Question: I'm building an Applescript that will attach specific files when the attachment prompt appears in Safari.
I initially tried 'do shell script "open /Users/ea/Desktop/Guru/Deliverables/"' but that just opens a new finder window. I need to know how to navigate to the correct folder once the prompt appears (see image below).
I'm sure it's simple, but I'm brand new to Applescript.

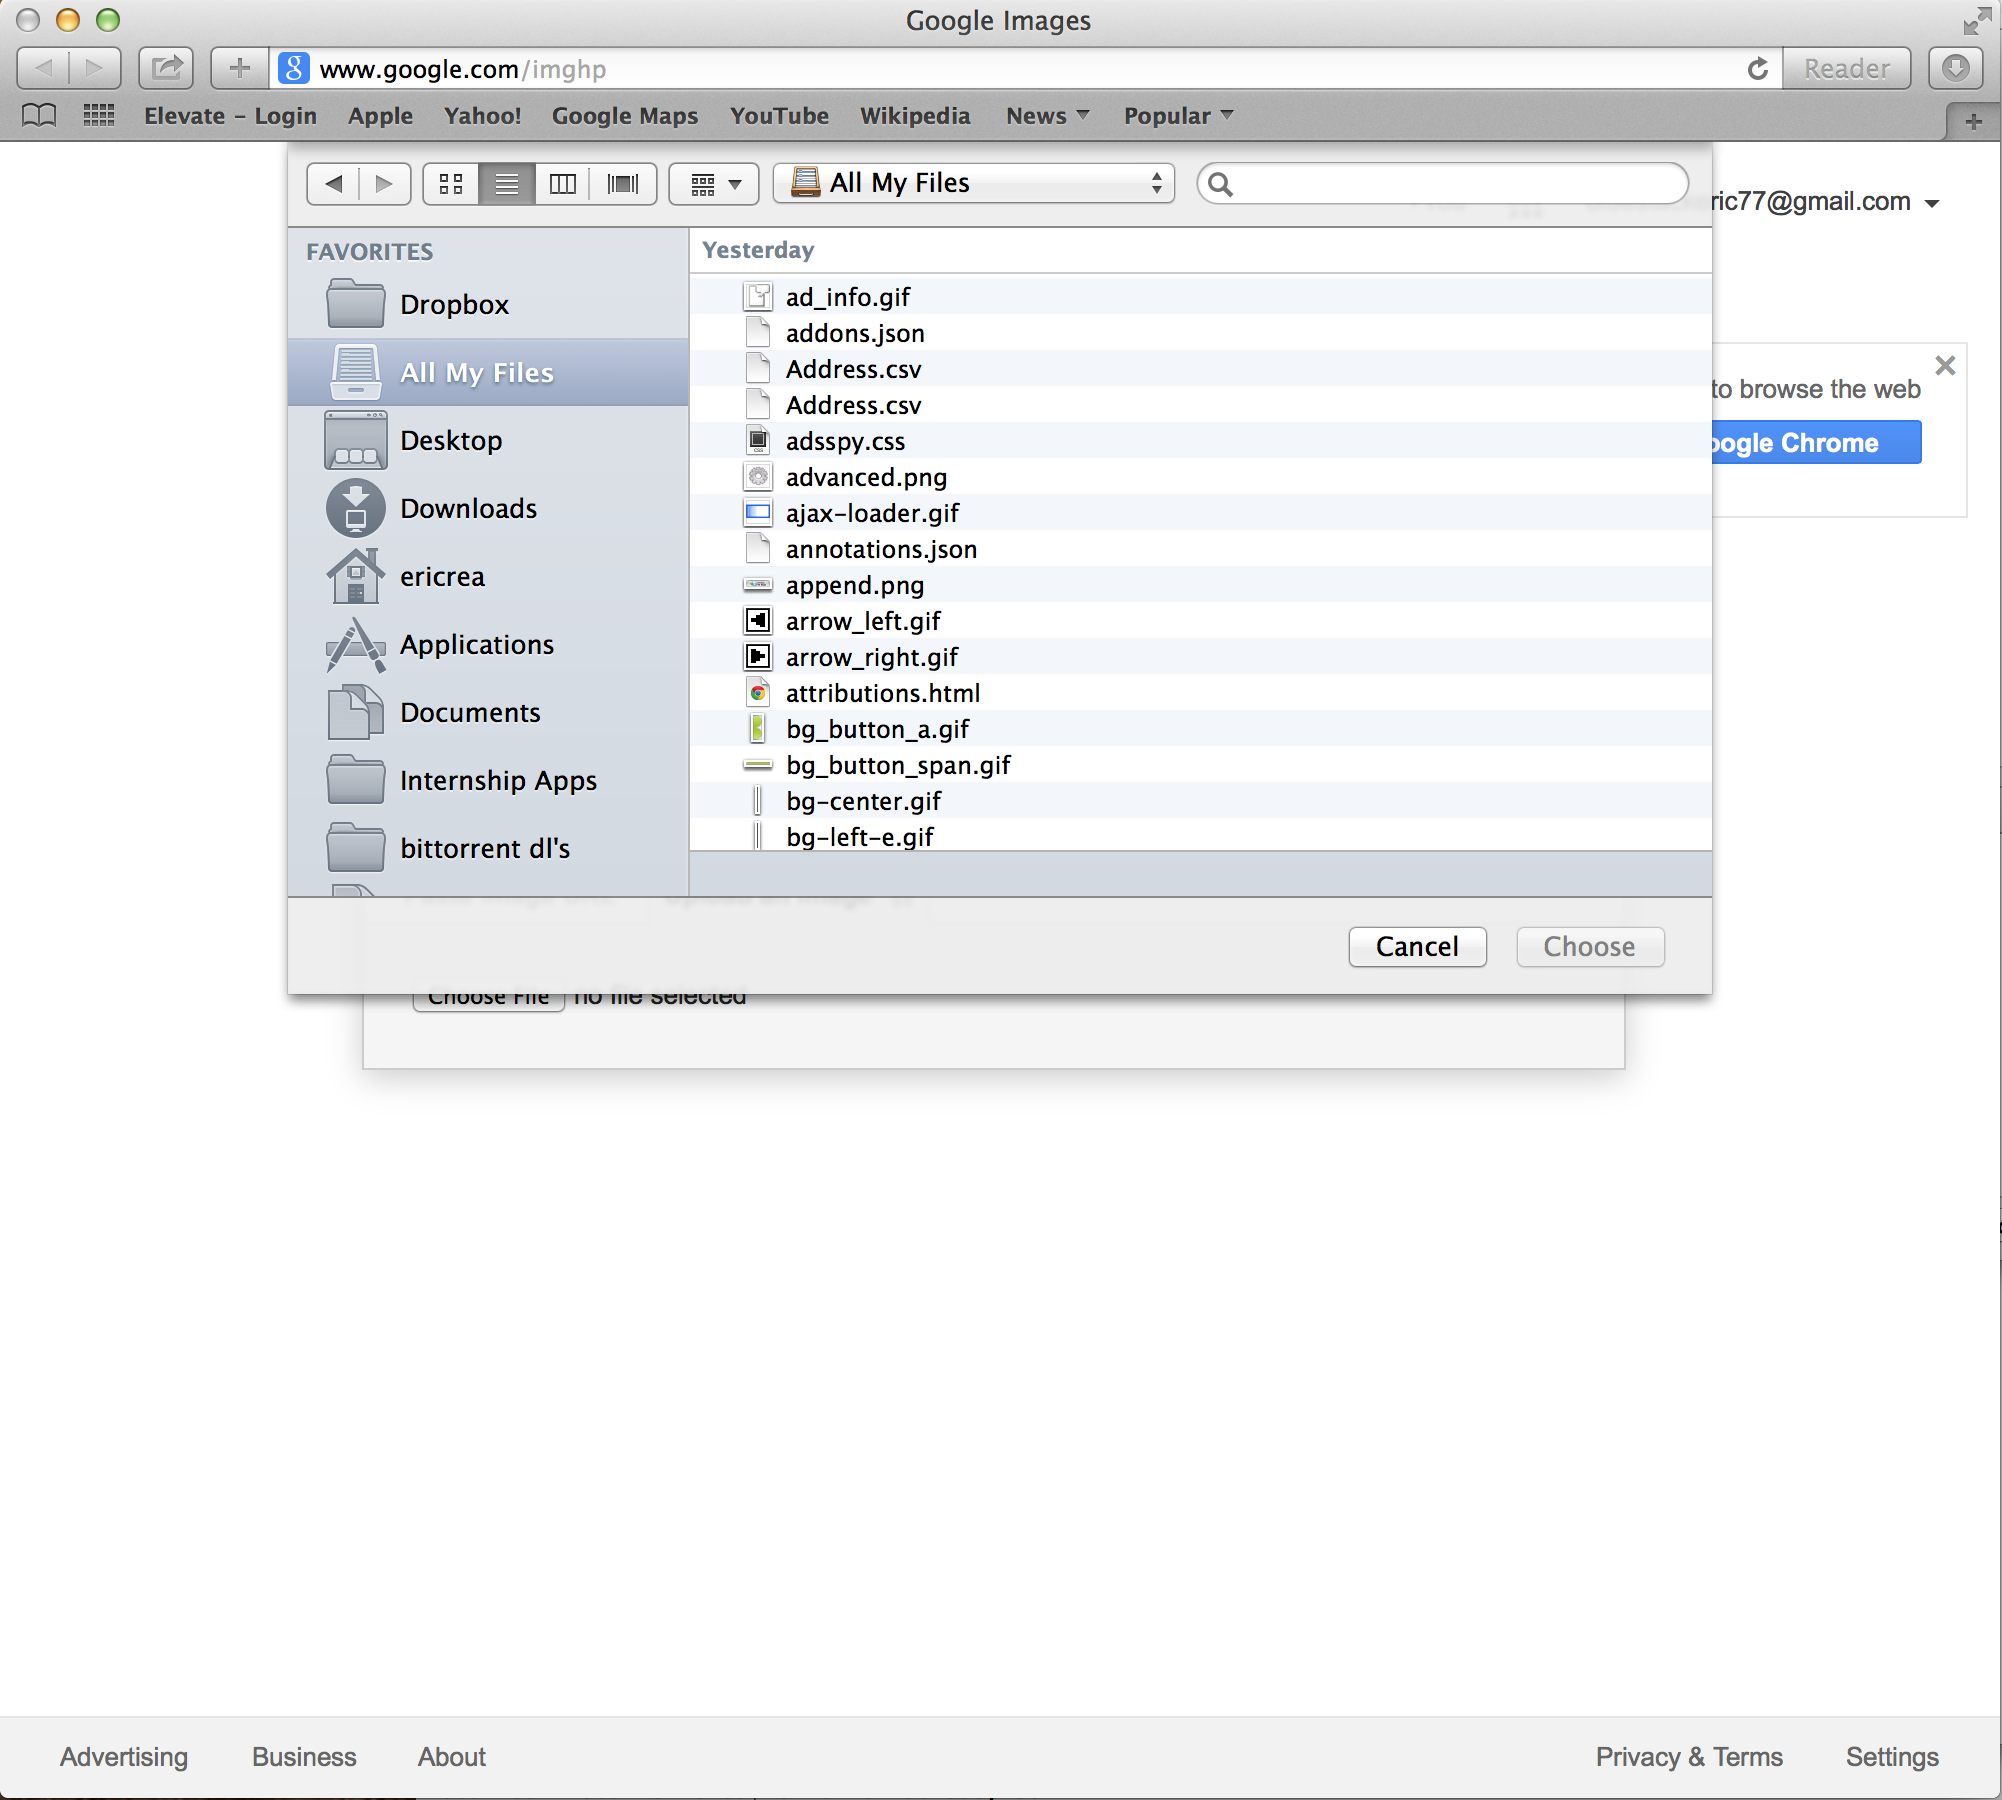
Answer: The GUI script solution would be:
'''
tell application "System Events" to tell process "Safari"
tell window 1 to tell sheet 1
key code 5 using {shift down, command down} --shortcut for go to folder
tell sheet 1
set value of text field 1 to <POSIX path to targetfolder as text>
click button 1
end tell
end tell
end tell
'''